Question: Do you know how to apply (<URL> in Jetpack Compose?
Something like <URL>, but in Compose.
I followed the steps in <URL> video:
-
'''
<uses-permission android:name="android.permission.INTERNET"/>
<uses-permission android:name="android.permission.RECORD_AUDIO"/>
'''
- 'MainActivity'
'''
class MainActivity : ComponentActivity() {
override fun onCreate(savedInstanceState: Bundle?) {
super.onCreate(savedInstanceState)
setContent {
PageUi()
}
}
}
@Composable
fun PageUi() {
val context = LocalContext.current
val talk by remember { mutableStateOf("Speech text should come here") }
Column(
modifier = Modifier.fillMaxSize(),
horizontalAlignment = Alignment.CenterHorizontally,
verticalArrangement = Arrangement.Center
) {
Text(
text = talk,
style = MaterialTheme.typography.h4,
modifier = Modifier
.fillMaxSize(0.85f)
.padding(16.dp)
.background(Color.LightGray)
)
Button(onClick = { askSpeechInput(context) }) {
Text(
text = "Talk", style = MaterialTheme.typography.h3
)
}
}
}
fun askSpeechInput(context: Context) {
if (!SpeechRecognizer.isRecognitionAvailable(context)) {
Toast.makeText(context, "Speech not available", Toast.LENGTH_SHORT).show()
} else {
val i = Intent(RecognizerIntent.ACTION_RECOGNIZE_SPEECH)
i.putExtra(RecognizerIntent.EXTRA_LANGUAGE_MODEL, RecognizerIntent.LANGUAGE_MODEL_FREE_FORM)
i.putExtra(RecognizerIntent.EXTRA_LANGUAGE, Locale.getDefault())
i.putExtra(RecognizerIntent.EXTRA_PROMPT, "Talk")
//startActivityForResult(MainActivity(),i,102)
}
}
@Preview(showBackground = true)
@Composable
fun PageShow() {
PageUi()
}
'''

But I have no idea how to use 'startActivityForResult' in Compose and do the rest?
And when I test it so far on my phone (or emulator) it always ends up with the toast message!
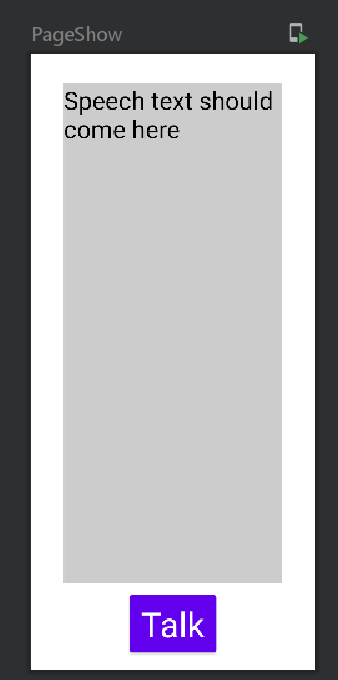
Answer: I am going to explain my own implementation. Let me give you a general idea first, and then I am going to explain each step. So first you need to ask for permissions every time and then if permission is granted then you should start an intent in order to hear what the user says. What the user says is saved on a variable to a View Model. The variable on the View Model is being observed by the composable so you can get the data.
'''
<manifest xmlns:android="http://schemas.android.com/apk/res/android"
xmlns:tools="http://schemas.android.com/tools"
package="your.package">
// Add uses-permission
<uses-permission android:name="android.permission.INTERNET" />
<uses-permission android:name="android.permission.RECORD_AUDIO" />
[...]
[...]
[...]
// Add above the last line </manifest> like so:
<queries>
<intent>
<action android:name="android.speech.RecognitionService" />
</intent>
</queries>
</manifest>
'''
'''
class ScreenViewModel : ViewModel() {
var textFromSpeech: String? by mutableStateOf(null)
}
'''
You need the ViewModel in order to observe the variable from composable and implement your code logic for clean architecture.
In 'build.gradle' add the following:
'''
implementation "com.google.accompanist:accompanist-permissions:$accompanist_version"
'''
Then create a composable like so:
'''
@ExperimentalPermissionsApi
@Composable
fun OpenVoiceWithPermission(
onDismiss: () -> Unit,
vm: ScreenViewModel,
ctxFromScreen: Context,
finished: () -> Unit
) {
val voicePermissionState = rememberPermissionState(android.Manifest.permission.RECORD_AUDIO)
val ctx = LocalContext.current
fun newIntent(ctx: Context) {
val intent = Intent()
intent.action = Settings.ACTION_APPLICATION_DETAILS_SETTINGS
val uri = Uri.fromParts(
"package",
BuildConfig.APPLICATION_ID, null
)
intent.data = uri
intent.flags = Intent.FLAG_ACTIVITY_NEW_TASK
ctx.startActivity(intent)
}
PermissionRequired(
permissionState = voicePermissionState,
permissionNotGrantedContent = {
DialogCustomBox(
onDismiss = onDismiss,
dialogBoxState = DialogLogInState.REQUEST_VOICE,
onRequestPermission = { voicePermissionState.launchPermissionRequest() }
)
},
permissionNotAvailableContent = {
DialogCustomBox(
onDismiss = onDismiss,
dialogBoxState = DialogLogInState.VOICE_OPEN_SYSTEM_SETTINGS,
onOpenSystemSettings = { newIntent(ctx) }
)
}
) {
startSpeechToText(vm, ctxFromScreen, finished = finished)
}
}
'''
'DialogBox' you can create your own custom as I have done or use the standard version, this is up to you and out of the scope of this answer.
On the above code if permission is granted you move automatically to this piece of code: 'startSpeechToText(vm, ctxFromScreen, finished = finished)' which you have to implement next.
'''
fun startSpeechToText(vm: ScreenViewModel, ctx: Context, finished: ()-> Unit) {
val speechRecognizer = SpeechRecognizer.createSpeechRecognizer(ctx)
val speechRecognizerIntent = Intent(RecognizerIntent.ACTION_RECOGNIZE_SPEECH)
speechRecognizerIntent.putExtra(
RecognizerIntent.EXTRA_LANGUAGE_MODEL,
RecognizerIntent.LANGUAGE_MODEL_FREE_FORM,
)
// Optionally I have added my mother language
speechRecognizerIntent.putExtra(RecognizerIntent.EXTRA_LANGUAGE, "el_GR")
speechRecognizer.setRecognitionListener(object : RecognitionListener {
override fun onReadyForSpeech(bundle: Bundle?) {}
override fun onBeginningOfSpeech() {}
override fun onRmsChanged(v: Float) {}
override fun onBufferReceived(bytes: ByteArray?) {}
override fun onEndOfSpeech() {
finished()
// changing the color of your mic icon to
// gray to indicate it is not listening or do something you want
}
override fun onError(i: Int) {}
override fun onResults(bundle: Bundle) {
val result = bundle.getStringArrayList(SpeechRecognizer.RESULTS_RECOGNITION)
if (result != null) {
// attaching the output
// to our viewmodel
vm.textFromSpeech = result[0]
}
}
override fun onPartialResults(bundle: Bundle) {}
override fun onEvent(i: Int, bundle: Bundle?) {}
})
speechRecognizer.startListening(speechRecognizerIntent)
}
'''
With this implementation it is very customizable and you do not get this pop up from google. So you can inform the user that his device is listening with your own unique way!
'''
@ExperimentalPermissionsApi
@Composable
fun YourScreen() {
val ctx = LocalContext.current
val vm: ScreenViewModel = viewModel()
var clickToShowPermission by rememberSaveable { mutableStateOf(false) }
if (clickToShowPermission) {
OpenVoiceWithPermission(
onDismiss = { clickToShowPermission = false },
vm = vm,
ctxFromScreen = ctx
) {
// Do anything you want when the voice has finished and do
// not forget to return clickToShowPermission to false!!
clickToShowPermission = false
}
}
}
'''
So on you code everytime you call 'clickToShowPermission = true' you can start listening what the user says...